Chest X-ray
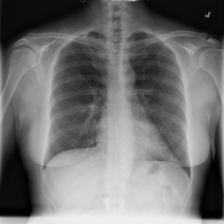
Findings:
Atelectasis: negative
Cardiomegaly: negative
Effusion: negative
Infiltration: negative
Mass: negative
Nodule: negative
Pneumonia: negative
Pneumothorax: negative
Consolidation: negative
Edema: negative
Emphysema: negative
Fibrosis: negative
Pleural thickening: negative
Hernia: negative